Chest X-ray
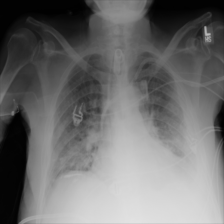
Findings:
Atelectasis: negative
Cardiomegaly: negative
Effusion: positive
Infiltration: positive
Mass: negative
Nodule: negative
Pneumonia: negative
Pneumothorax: negative
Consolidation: positive
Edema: negative
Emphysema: negative
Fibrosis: negative
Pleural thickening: negative
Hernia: negative